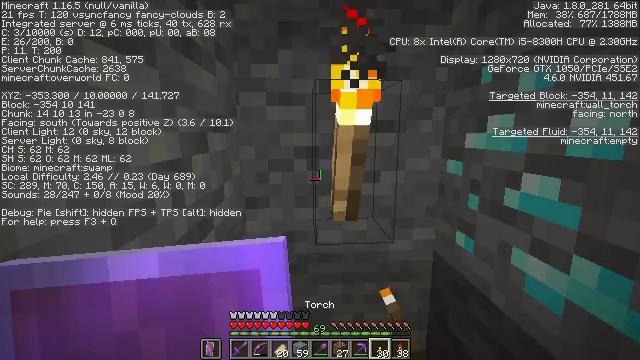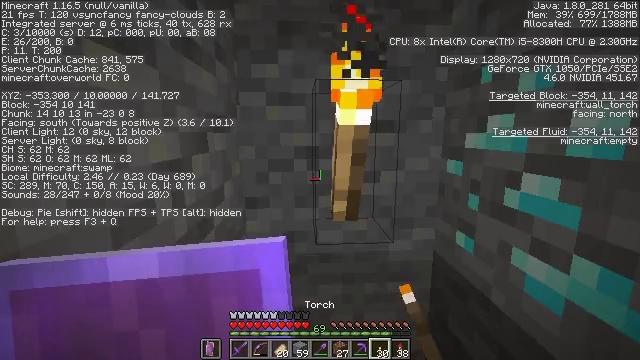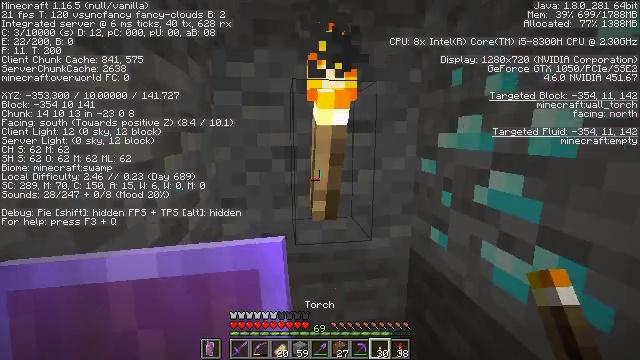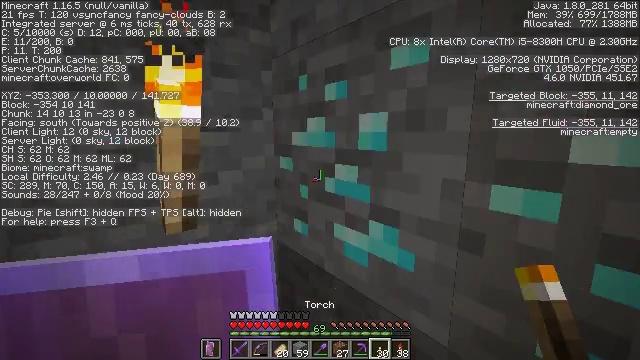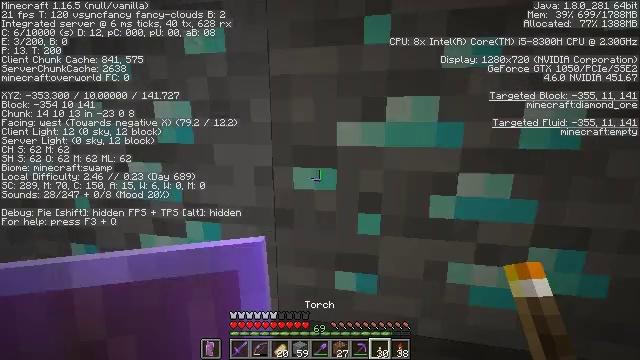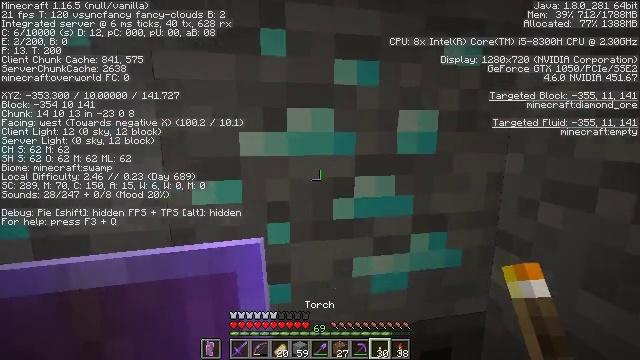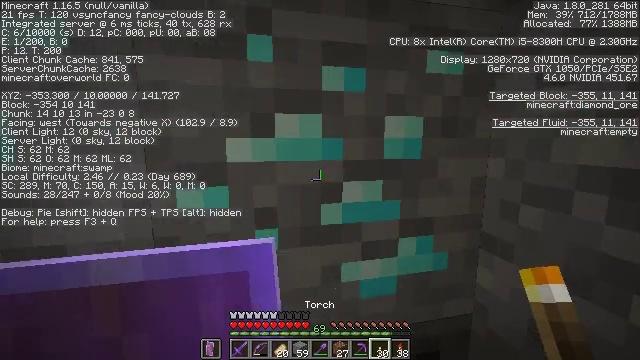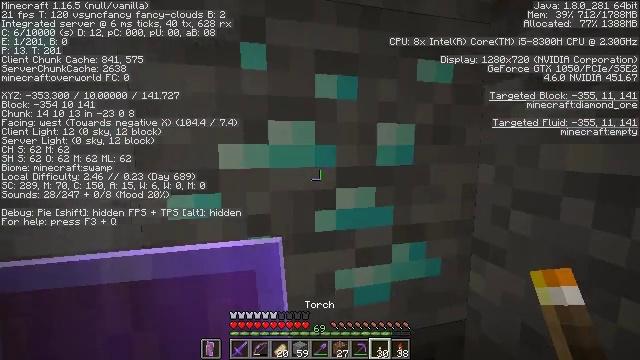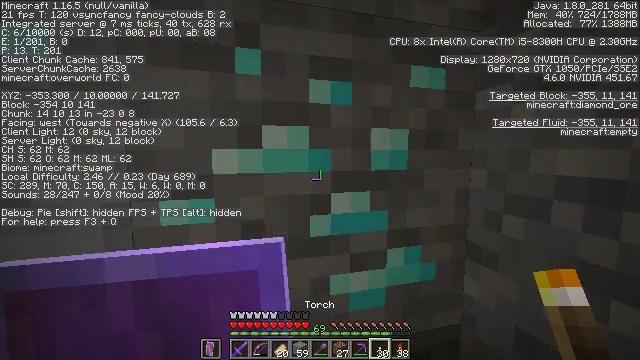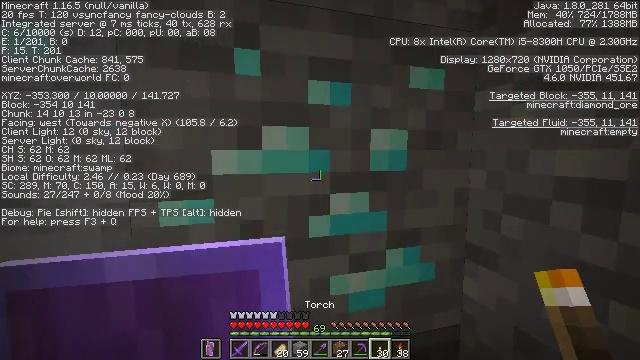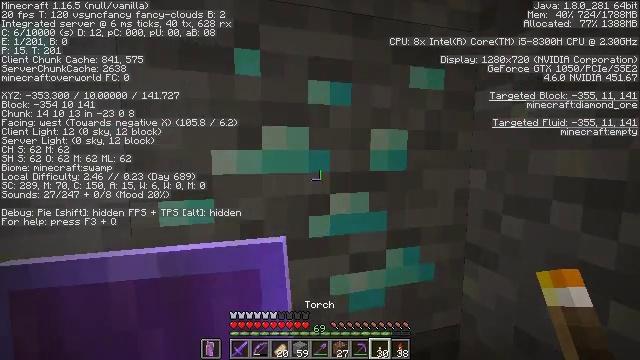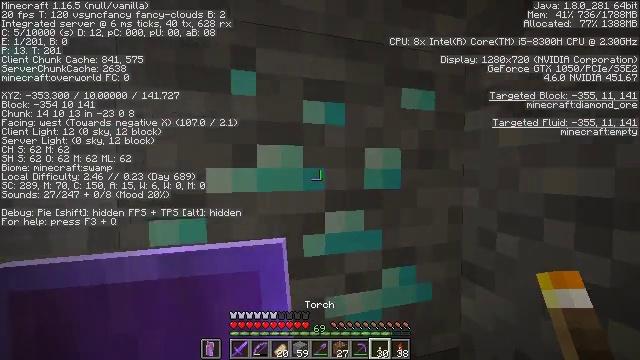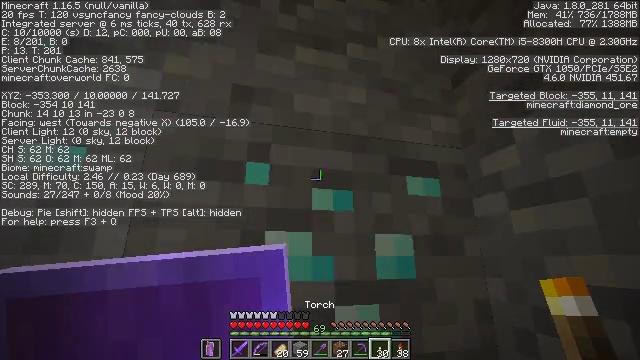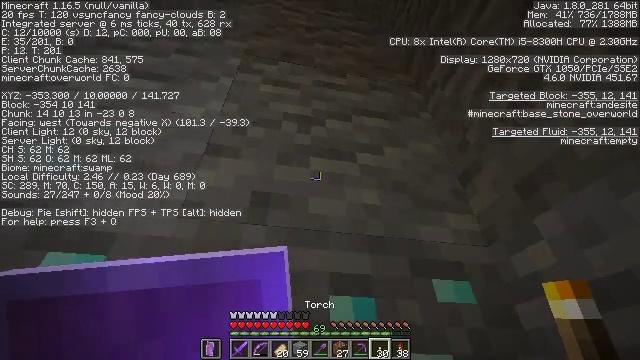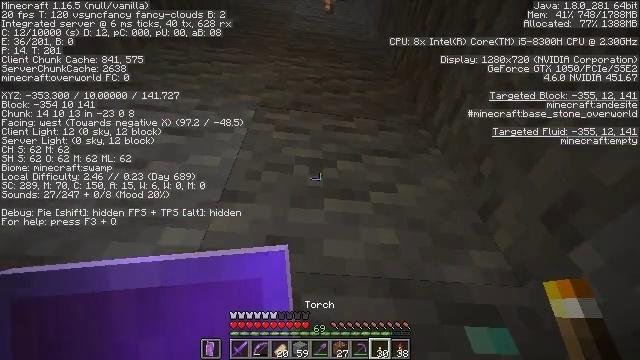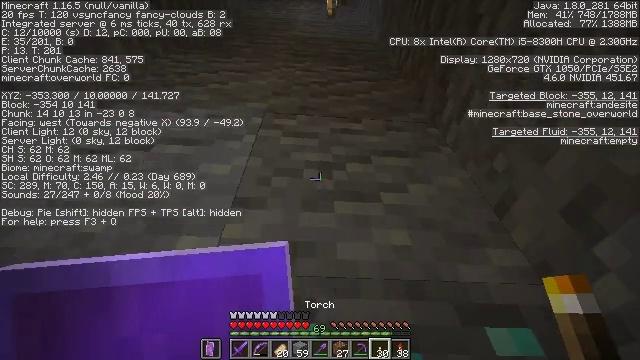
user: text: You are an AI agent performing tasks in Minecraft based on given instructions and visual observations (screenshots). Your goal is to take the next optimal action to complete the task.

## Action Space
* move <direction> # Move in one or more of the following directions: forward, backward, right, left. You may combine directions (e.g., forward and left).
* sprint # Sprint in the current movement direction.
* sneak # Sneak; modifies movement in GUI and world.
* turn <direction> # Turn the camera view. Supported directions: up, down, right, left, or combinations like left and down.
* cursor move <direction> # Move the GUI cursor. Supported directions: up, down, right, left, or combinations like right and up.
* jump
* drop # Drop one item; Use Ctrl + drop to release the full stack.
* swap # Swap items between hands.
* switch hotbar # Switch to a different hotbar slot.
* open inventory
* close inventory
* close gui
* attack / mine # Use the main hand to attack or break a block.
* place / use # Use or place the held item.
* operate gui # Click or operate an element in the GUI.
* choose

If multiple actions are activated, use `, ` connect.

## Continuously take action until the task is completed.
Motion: motion action
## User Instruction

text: Gather diamond ore with a pickaxe.
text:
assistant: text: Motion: no_op
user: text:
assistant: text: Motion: turn right
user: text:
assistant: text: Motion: turn right
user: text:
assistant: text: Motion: turn right and down
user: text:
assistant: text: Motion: turn right and up
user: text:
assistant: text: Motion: turn right and up
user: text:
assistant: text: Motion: turn right and up
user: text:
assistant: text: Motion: turn right and up
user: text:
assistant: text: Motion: no_op
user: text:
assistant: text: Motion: no_op
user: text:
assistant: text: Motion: turn right and up
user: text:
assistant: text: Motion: turn left and up
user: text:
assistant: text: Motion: turn left and up
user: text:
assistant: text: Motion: turn left and up
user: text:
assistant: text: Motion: turn left
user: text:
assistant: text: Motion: turn left
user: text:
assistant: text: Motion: turn left
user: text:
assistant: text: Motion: no_op
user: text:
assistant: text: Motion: turn left
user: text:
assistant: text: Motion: turn left
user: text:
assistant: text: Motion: turn left and down
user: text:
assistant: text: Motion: turn left and down
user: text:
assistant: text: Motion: turn down
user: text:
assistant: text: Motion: turn right and down
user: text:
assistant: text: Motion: turn right and down
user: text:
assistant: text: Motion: no_op
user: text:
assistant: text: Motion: no_op
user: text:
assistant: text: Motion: no_op
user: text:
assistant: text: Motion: turn down
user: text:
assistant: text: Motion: no_op